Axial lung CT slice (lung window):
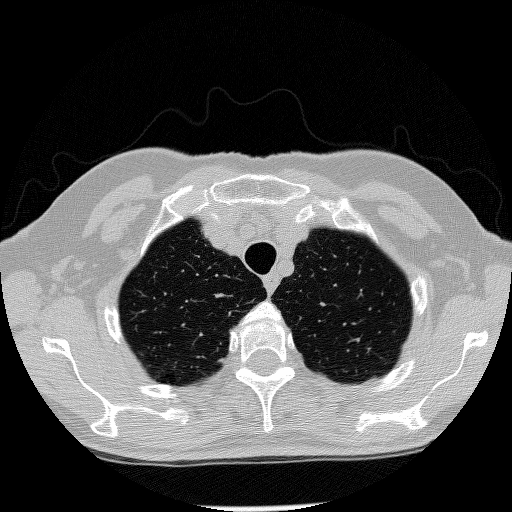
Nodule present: no